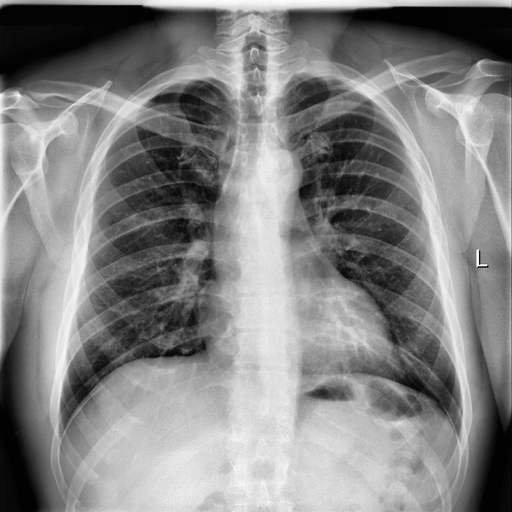
Finding: NORMAL